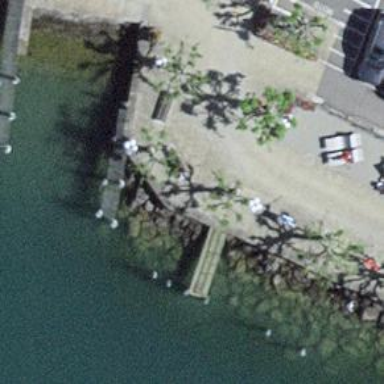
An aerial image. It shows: Bench for seating.